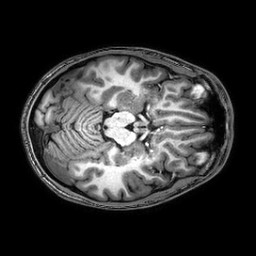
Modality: T1w
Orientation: axial
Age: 23
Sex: male
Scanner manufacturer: philips
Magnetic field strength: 3 T
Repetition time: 8.2 s
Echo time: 0.0037 s